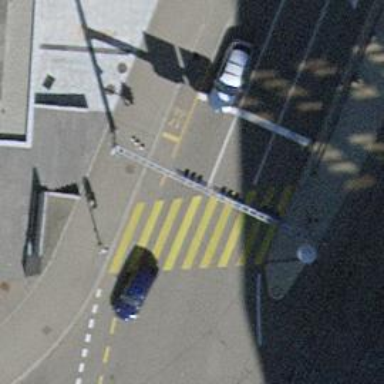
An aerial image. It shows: Zebra crossing with traffic signals on the road.